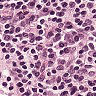
Metastatic tissue present: no